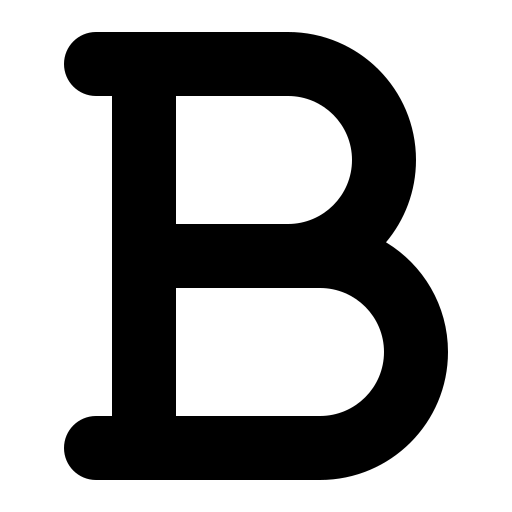
Tags: icon, FontAwesome, fa-icon, solid, bold